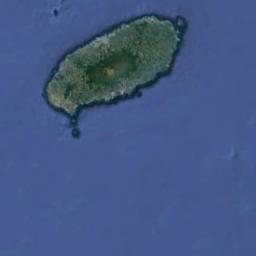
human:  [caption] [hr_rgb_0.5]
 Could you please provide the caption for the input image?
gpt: The islands are at the bottom of the picture .

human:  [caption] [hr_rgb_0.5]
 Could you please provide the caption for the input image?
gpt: The land on the island is rough .

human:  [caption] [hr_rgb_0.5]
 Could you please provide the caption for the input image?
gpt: The green island, Which is approximately elliptical in shape, Is surrounded by blue sea water, And the island’s green plants flourish .

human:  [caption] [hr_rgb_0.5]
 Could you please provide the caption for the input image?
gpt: The island has some vegetation and a mountain and the waters around the island is light blue .

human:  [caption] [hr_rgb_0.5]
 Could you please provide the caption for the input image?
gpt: The green island with some lakes is on a blue sea .